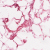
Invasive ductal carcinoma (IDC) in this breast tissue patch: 0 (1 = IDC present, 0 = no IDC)